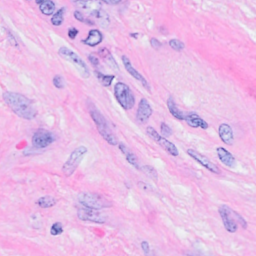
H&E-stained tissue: Breast